Question: I'm building a app with Bump API and Facebook SDK.
And at some point suddenly an error appeared which hasn't been there before.
The strange thing is, that it first was in an Facebook SDK header file and now it's in Bumper.h.

I'm pretty sure that the error is not where XCode says it is. But i can't find anything. This is pretty frustrating and it once again confirms that XCode can be a REAL pain.
Somebody of you have any ideas what could be wrong? I'm developing with iOS 5. Thx
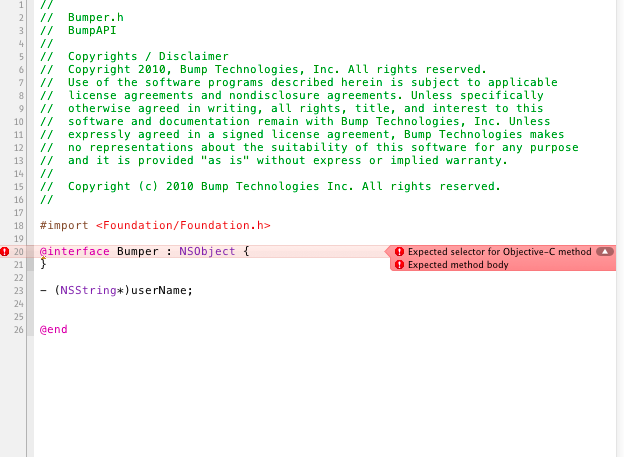
Answer: Travel up the include chain. The actual error will be in something that includes Bumper.h or an include in the file that includes Bumper.h (and so on till you get to the missing @end , } or ; )
When a compile is done all the includes are glued together into one file which is why you are seeing the consequences of the syntax error in the wrong place.